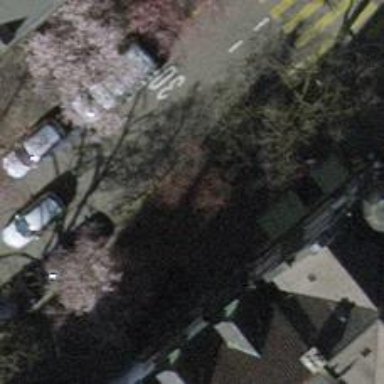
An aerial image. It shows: Tree-lined avenue.